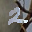
Label: 2